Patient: sex M, age 74
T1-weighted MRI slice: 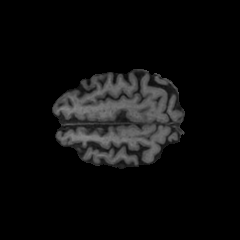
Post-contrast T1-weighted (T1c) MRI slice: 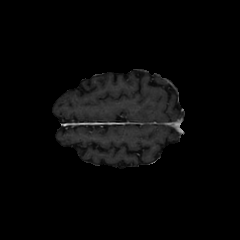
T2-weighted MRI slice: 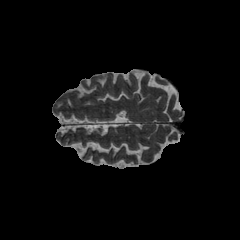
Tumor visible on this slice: no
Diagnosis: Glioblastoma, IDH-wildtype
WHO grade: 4